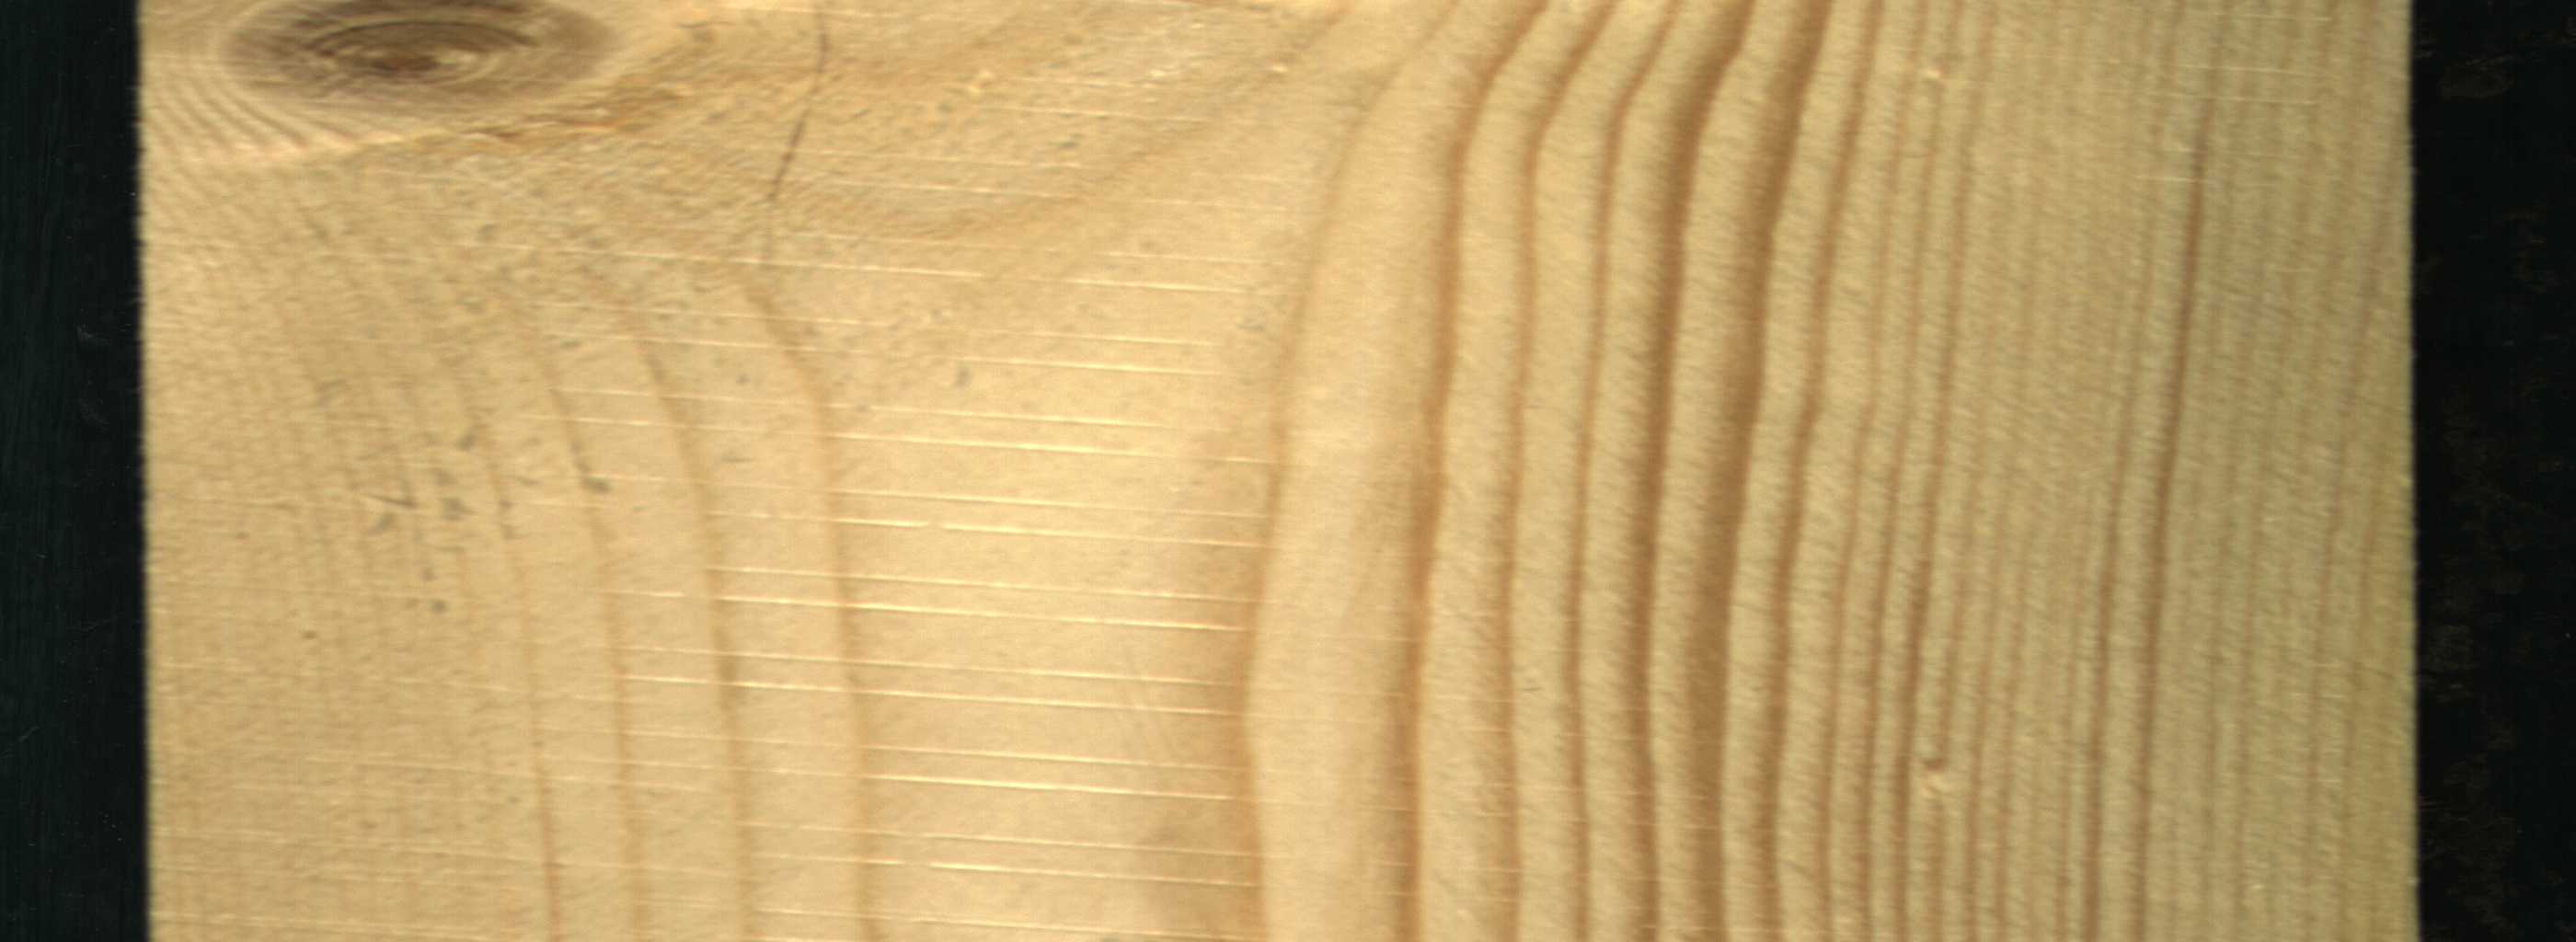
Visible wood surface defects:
Live_Knot